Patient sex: F
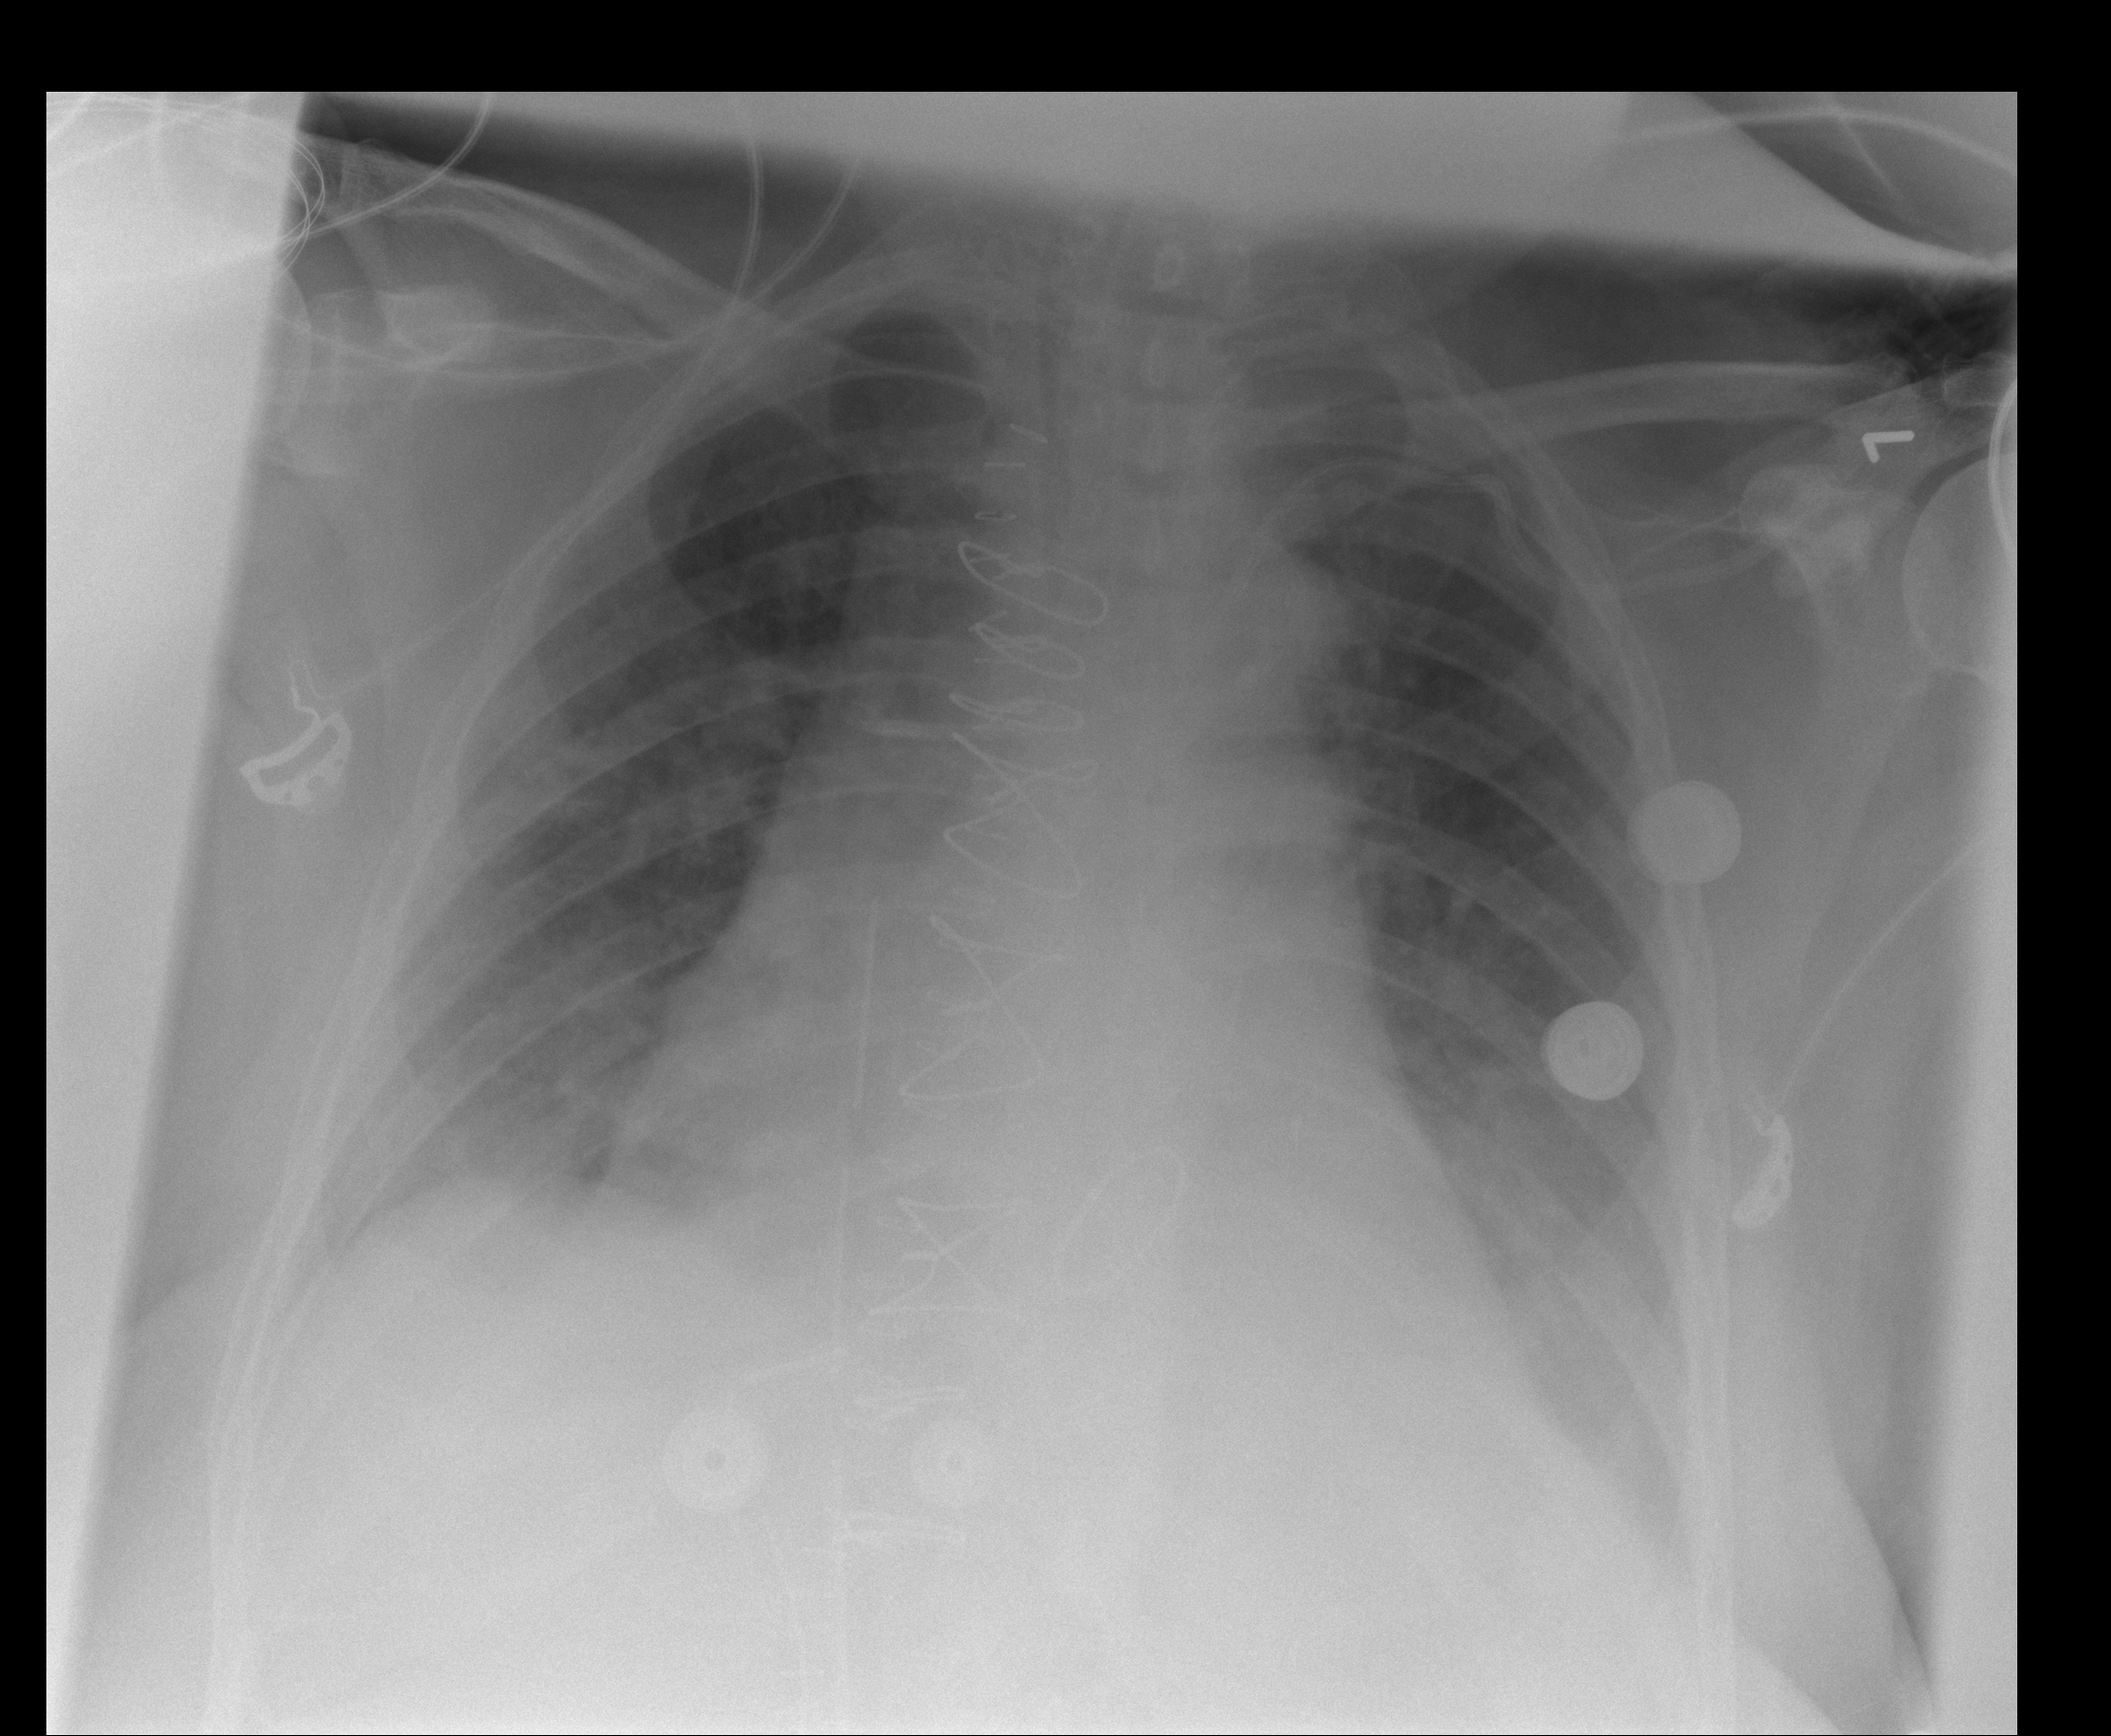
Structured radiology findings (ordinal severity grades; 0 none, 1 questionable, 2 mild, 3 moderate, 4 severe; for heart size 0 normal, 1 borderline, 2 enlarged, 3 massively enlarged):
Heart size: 1
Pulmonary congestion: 2
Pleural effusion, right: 1
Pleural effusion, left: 2
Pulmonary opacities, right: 0
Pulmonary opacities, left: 0
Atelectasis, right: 1
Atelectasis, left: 1